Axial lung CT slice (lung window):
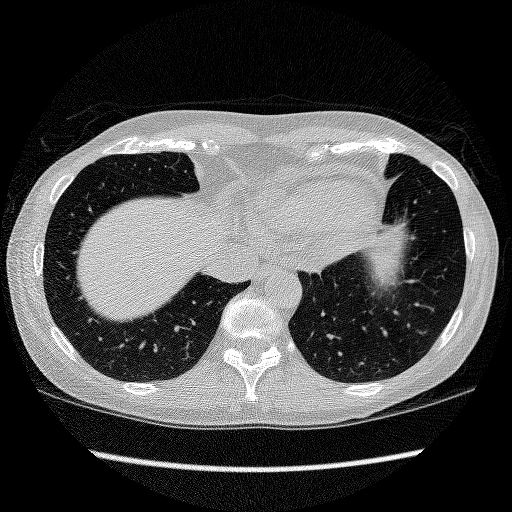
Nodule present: no